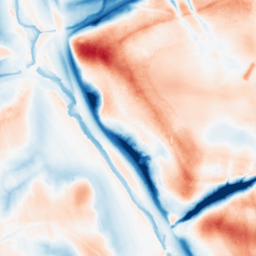
Category: classical
Decomposition family: uniform
Decomposition parameters: size: 50
Upsampling method: bilinear
Upsampling parameters: scale: 8
Upsampling scale: 8